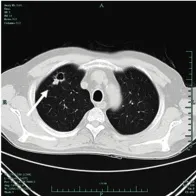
Chest computed tomography (CT) findings showing evidence of a tumor response. Chest CT images showed a tumor response prior to and after the patient received icotinib. (C) On October 13, 2011, CT imaging showed a marginal increase in the size of the nodule.
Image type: radiology (ct)